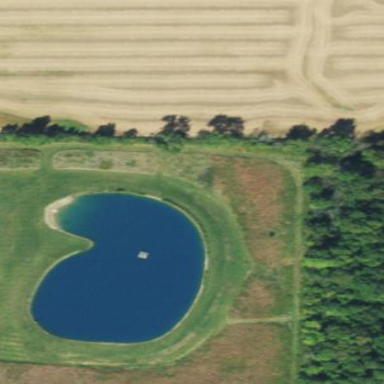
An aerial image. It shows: Serene pond surrounded by nature.